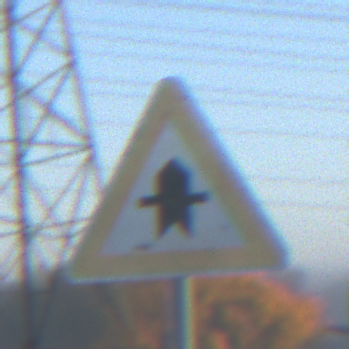
Verkehrszeichen: Vorfahrt
Umgebung: Outdoor, Nature
Tageszeit: Dawn
Wetter: Clear
Licht: Natural
Jahreszeit: NotSpecified
Kontrast: LowContrast